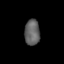
Tissue: lung
Cell type: Smooth muscle cells
Senescence score: 0.5515
Nuclear area (px): 384
Mean DAPI intensity: 97.828